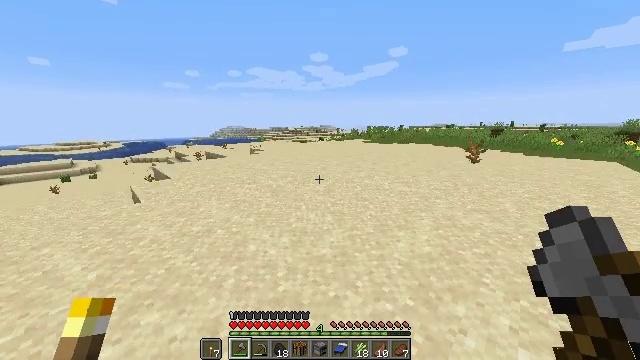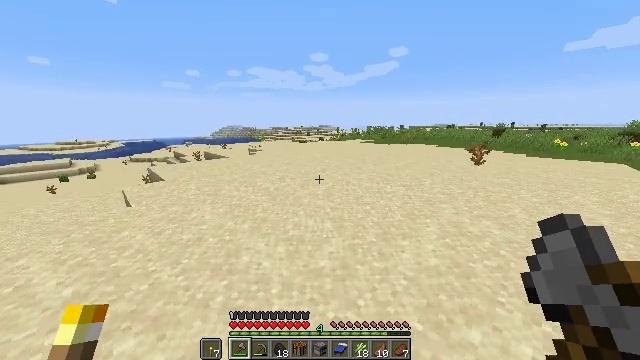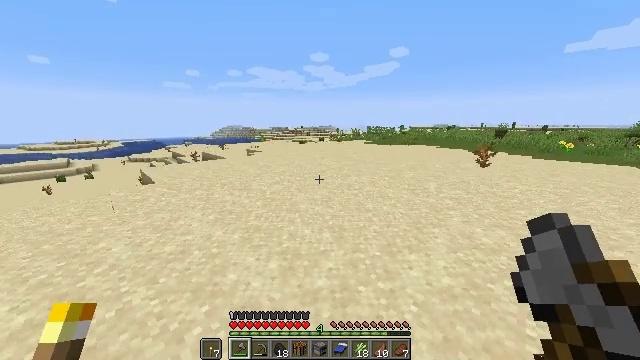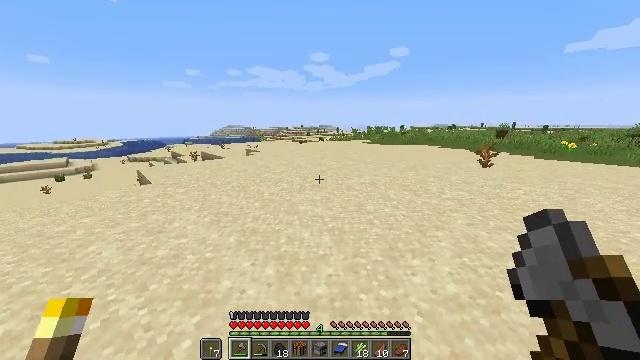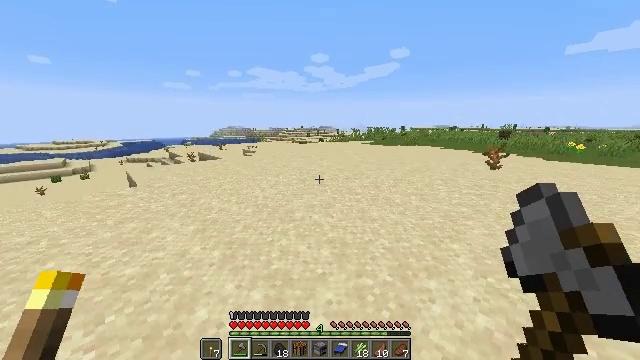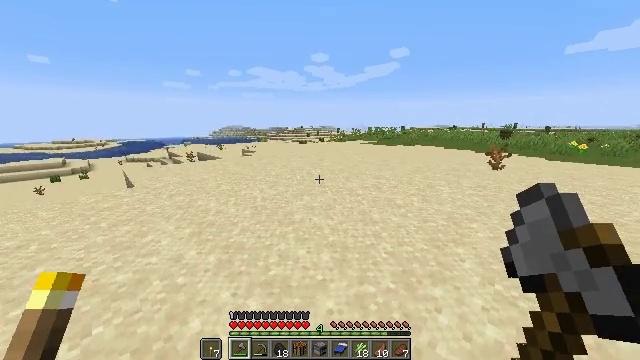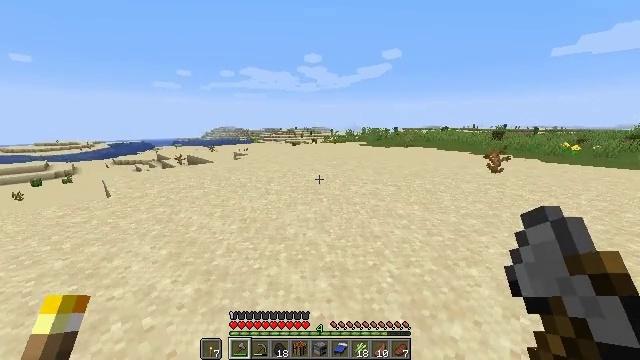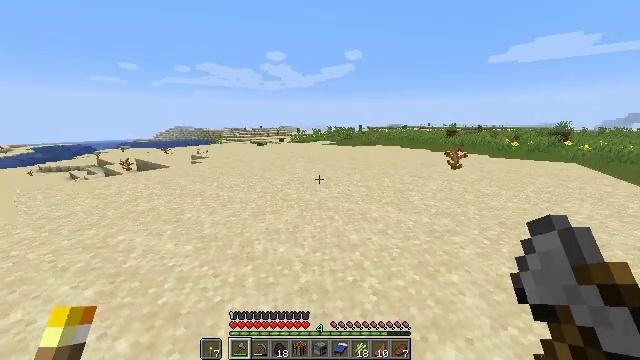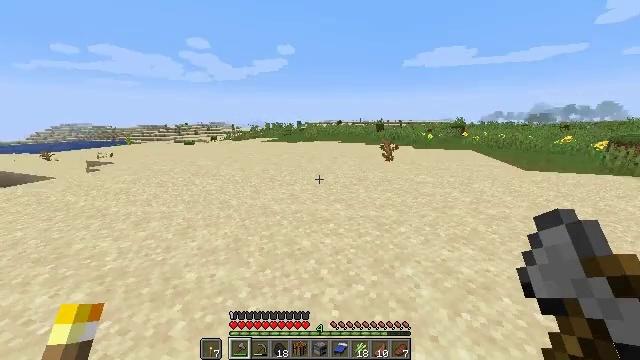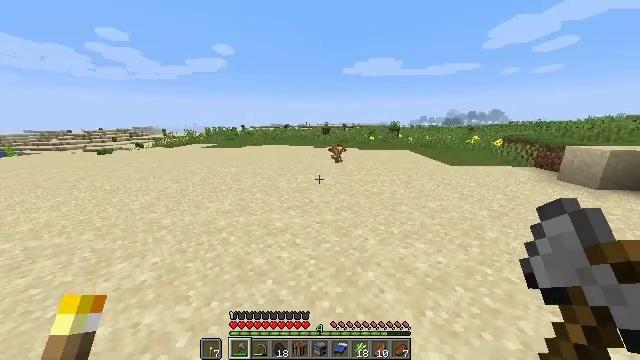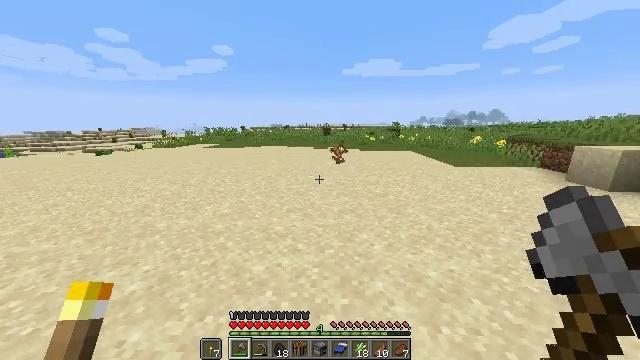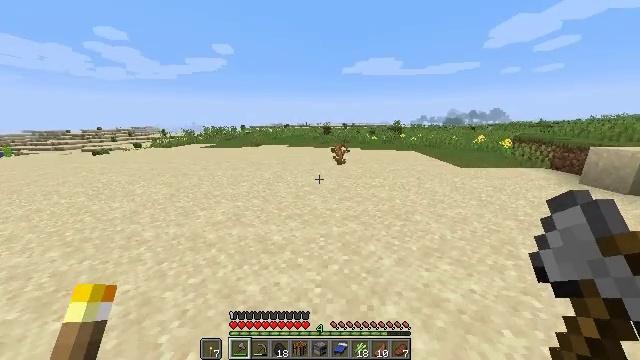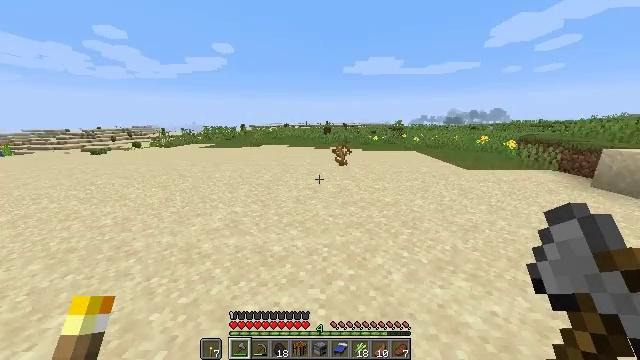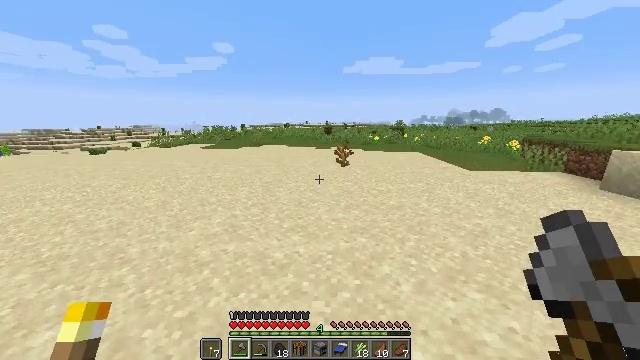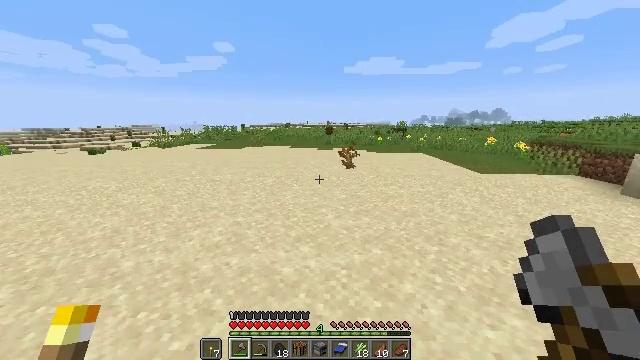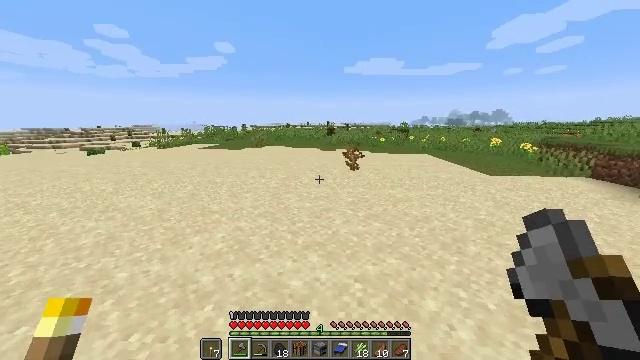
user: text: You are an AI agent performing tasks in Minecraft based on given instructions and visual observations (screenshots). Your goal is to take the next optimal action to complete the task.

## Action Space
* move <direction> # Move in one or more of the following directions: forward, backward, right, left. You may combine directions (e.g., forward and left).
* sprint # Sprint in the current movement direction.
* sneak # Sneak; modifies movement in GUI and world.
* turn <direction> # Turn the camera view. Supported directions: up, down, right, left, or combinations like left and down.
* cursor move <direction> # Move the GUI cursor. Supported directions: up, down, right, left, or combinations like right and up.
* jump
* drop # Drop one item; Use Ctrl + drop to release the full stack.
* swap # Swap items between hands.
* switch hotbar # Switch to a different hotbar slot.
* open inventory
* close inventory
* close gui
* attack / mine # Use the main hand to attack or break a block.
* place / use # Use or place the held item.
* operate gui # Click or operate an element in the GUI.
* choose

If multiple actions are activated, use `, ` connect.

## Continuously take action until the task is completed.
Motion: motion action
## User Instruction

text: Mine blue terracotta.
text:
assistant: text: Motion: move forward, sprint
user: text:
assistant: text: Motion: move forward, sprint
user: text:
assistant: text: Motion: move forward, sprint
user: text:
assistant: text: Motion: move forward, sprint
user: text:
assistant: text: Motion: move forward
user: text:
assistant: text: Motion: move forward, turn right
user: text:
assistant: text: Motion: move forward, turn right
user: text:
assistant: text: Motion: move forward, turn right and down
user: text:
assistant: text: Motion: move forward, turn right
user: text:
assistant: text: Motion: move forward
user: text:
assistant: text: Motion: move forward
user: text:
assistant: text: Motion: move forward and move left
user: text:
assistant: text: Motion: move forward and move left
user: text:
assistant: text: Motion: move forward and move left
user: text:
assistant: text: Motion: move forward
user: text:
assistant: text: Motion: move forward
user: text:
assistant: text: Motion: move forward
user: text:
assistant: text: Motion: move forward
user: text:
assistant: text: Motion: move forward
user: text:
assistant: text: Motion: move forward
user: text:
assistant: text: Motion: move forward
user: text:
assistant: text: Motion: move forward
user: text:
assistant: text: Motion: move forward
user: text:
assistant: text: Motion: move forward
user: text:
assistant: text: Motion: move forward
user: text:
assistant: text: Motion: move forward
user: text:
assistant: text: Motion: move forward
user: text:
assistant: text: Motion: move forward
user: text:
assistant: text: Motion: move forward
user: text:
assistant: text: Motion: move forward, turn right and up